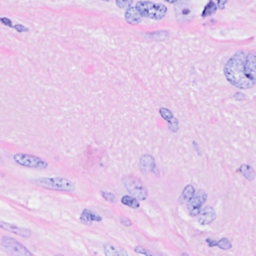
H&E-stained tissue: Breast